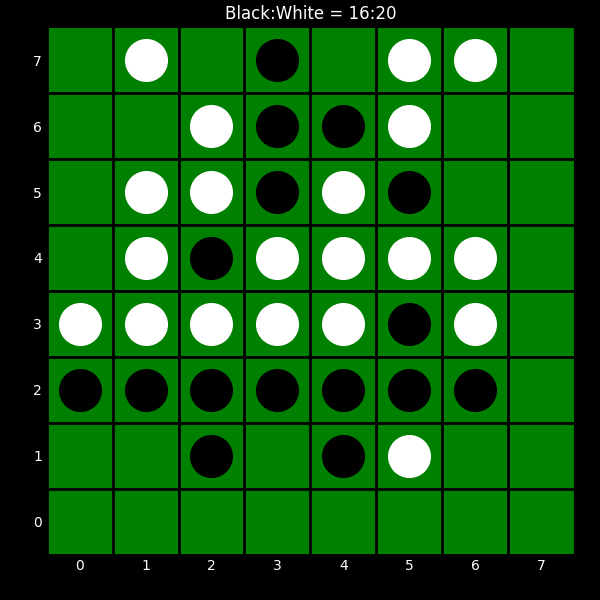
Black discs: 16
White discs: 20